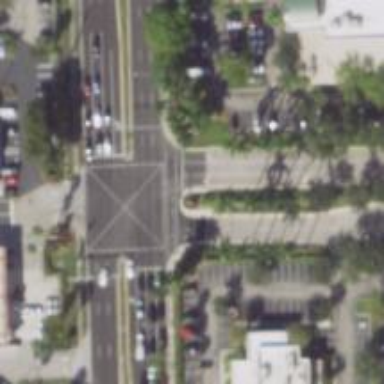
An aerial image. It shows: Uncontrolled road crossing with markings in the form of lines.